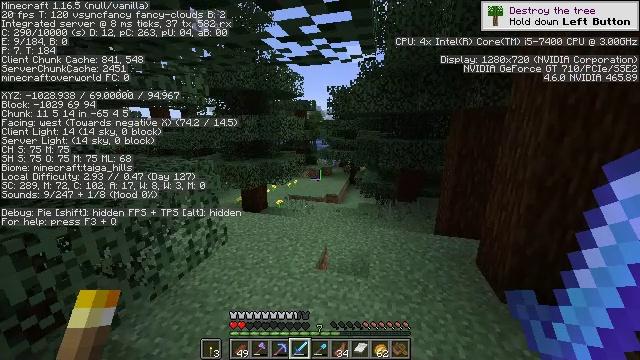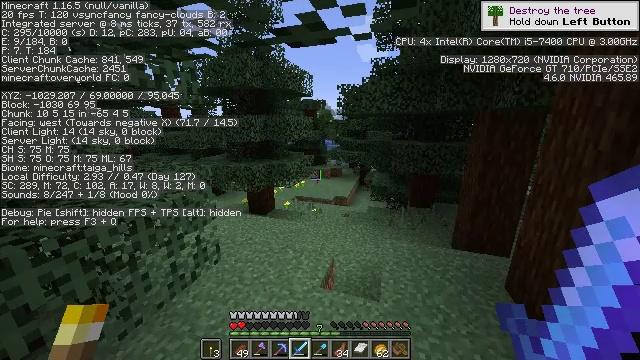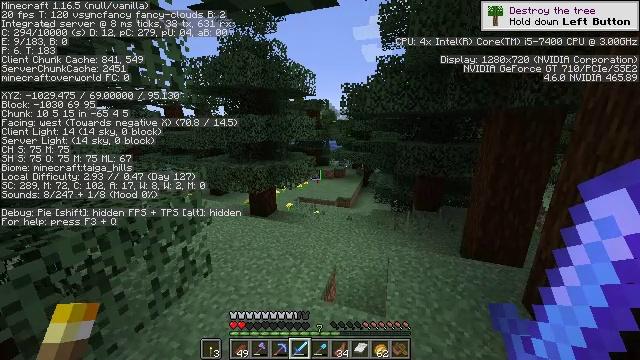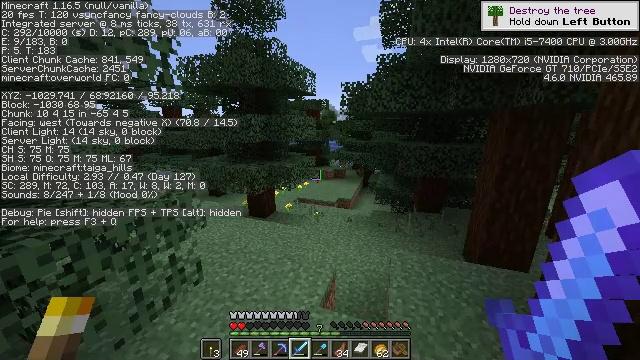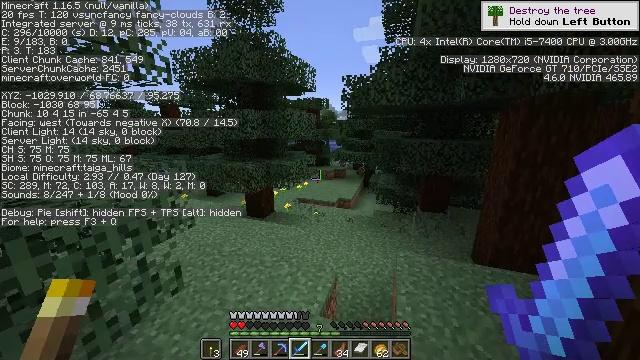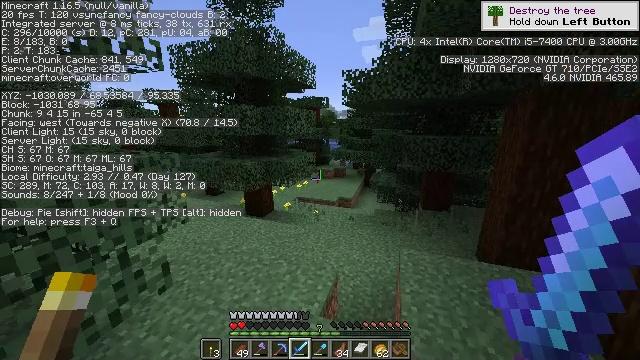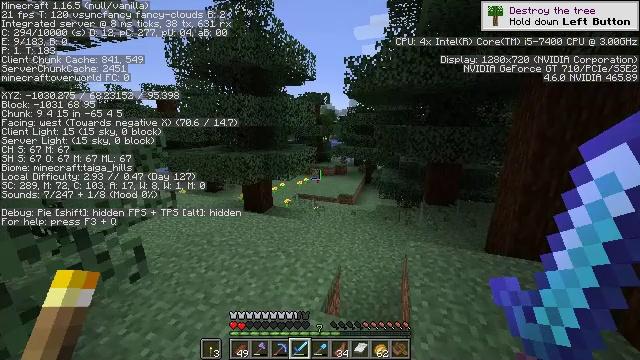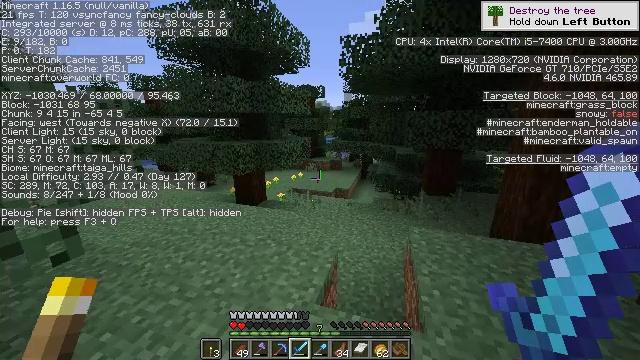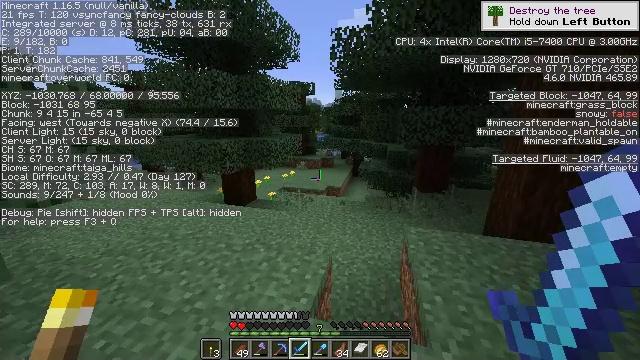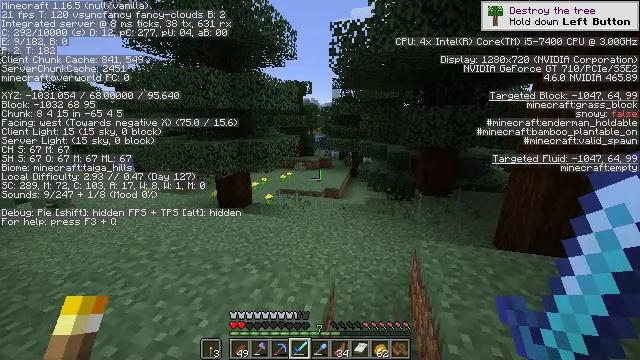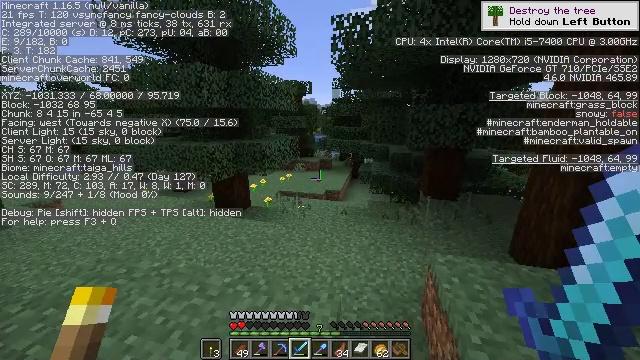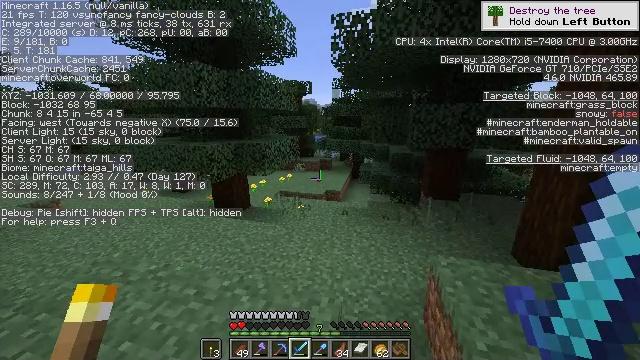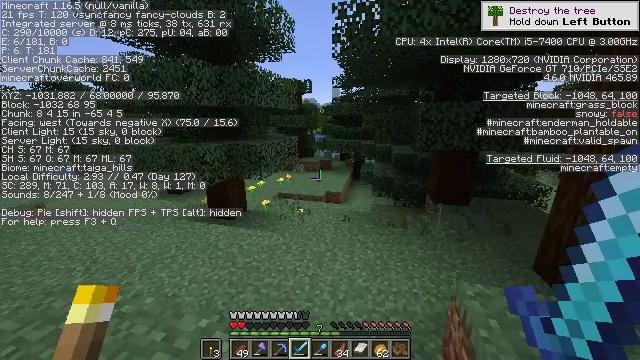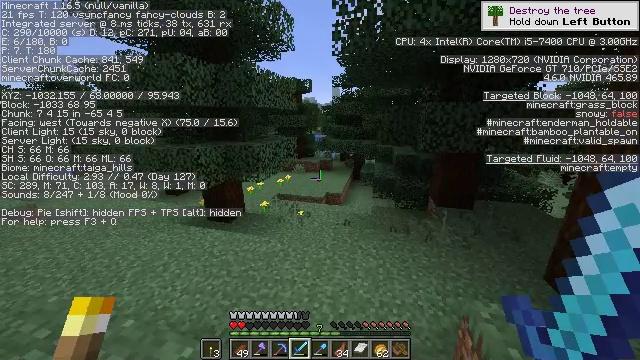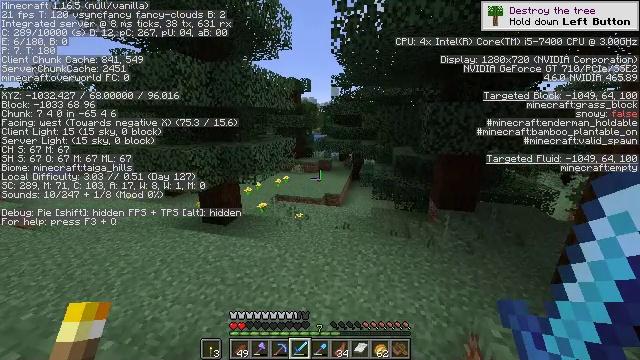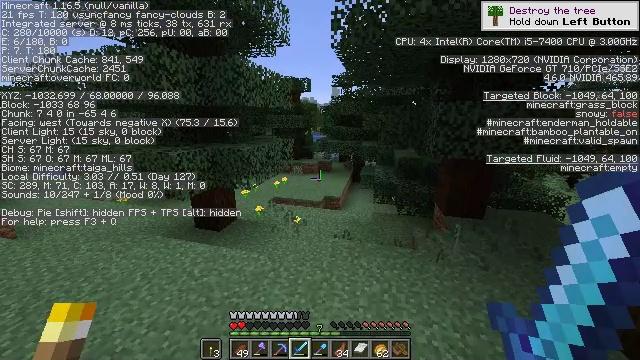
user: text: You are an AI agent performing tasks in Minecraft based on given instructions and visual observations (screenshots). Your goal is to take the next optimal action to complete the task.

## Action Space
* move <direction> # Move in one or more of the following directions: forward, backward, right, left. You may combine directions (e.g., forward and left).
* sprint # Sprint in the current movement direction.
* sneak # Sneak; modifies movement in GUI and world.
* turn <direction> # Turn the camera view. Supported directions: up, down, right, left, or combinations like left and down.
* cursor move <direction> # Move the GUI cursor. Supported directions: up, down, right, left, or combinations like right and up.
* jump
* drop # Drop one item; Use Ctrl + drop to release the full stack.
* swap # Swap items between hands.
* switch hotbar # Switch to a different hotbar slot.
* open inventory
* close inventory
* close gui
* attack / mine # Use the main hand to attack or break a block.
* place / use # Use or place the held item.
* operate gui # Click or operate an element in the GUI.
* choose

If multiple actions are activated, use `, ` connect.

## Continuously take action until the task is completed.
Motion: motion action
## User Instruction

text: Clear the sweet berry bush to collect the sweet berries.
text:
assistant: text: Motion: move forward, sprint, turn left
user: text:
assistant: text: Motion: move forward, sprint
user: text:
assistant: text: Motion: move forward, sprint
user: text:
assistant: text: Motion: move forward, sprint
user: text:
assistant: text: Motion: move forward
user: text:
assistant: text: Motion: move forward
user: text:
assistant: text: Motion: move forward, turn right
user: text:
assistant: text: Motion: move forward, turn right
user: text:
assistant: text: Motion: move forward
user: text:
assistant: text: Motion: move forward, sprint
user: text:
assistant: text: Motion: move forward, sprint
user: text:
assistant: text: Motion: move forward, sprint
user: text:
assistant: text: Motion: move forward, sprint
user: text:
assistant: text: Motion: move forward, sprint
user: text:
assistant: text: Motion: move forward
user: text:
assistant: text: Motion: move forward
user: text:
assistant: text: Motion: move forward, jump
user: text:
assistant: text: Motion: move forward, turn right, jump
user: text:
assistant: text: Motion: move forward, jump
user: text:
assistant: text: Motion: move forward, turn right, jump
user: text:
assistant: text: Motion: move forward, jump
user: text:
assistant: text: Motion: move forward, jump
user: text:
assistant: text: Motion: move forward, jump
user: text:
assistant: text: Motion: move forward, jump
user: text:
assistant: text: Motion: move forward, jump
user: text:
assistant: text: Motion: move forward, jump
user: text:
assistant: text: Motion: move forward, jump
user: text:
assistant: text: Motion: move forward, jump
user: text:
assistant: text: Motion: move forward, sprint, jump
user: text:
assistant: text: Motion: move forward, sprint, jump